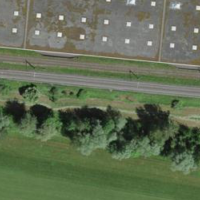
EUNIS habitat code: 53
Species observed at this site:
Salix alba